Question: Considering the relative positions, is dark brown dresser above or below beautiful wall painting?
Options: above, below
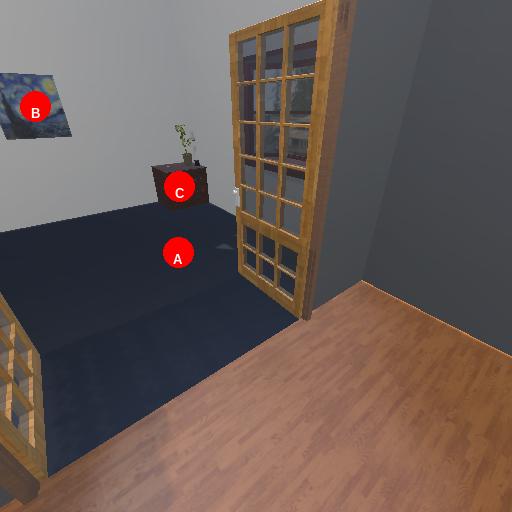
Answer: above